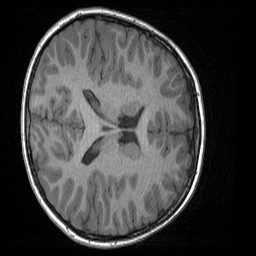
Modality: T1w
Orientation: axial
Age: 8
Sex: female
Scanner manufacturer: siemens
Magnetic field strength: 3 T
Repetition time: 1.65 s
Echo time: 0.00203 s